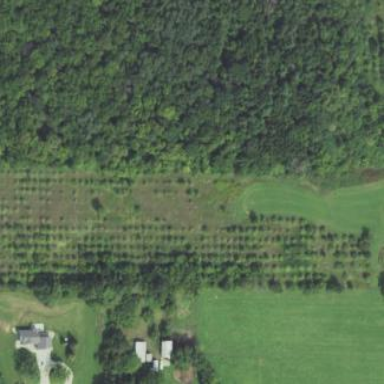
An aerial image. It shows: Beautiful orchard filled with Christmas trees.